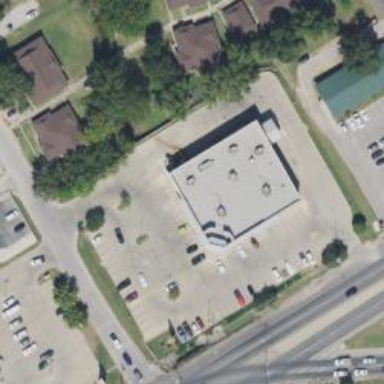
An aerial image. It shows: Pharmacy providing healthcare services.